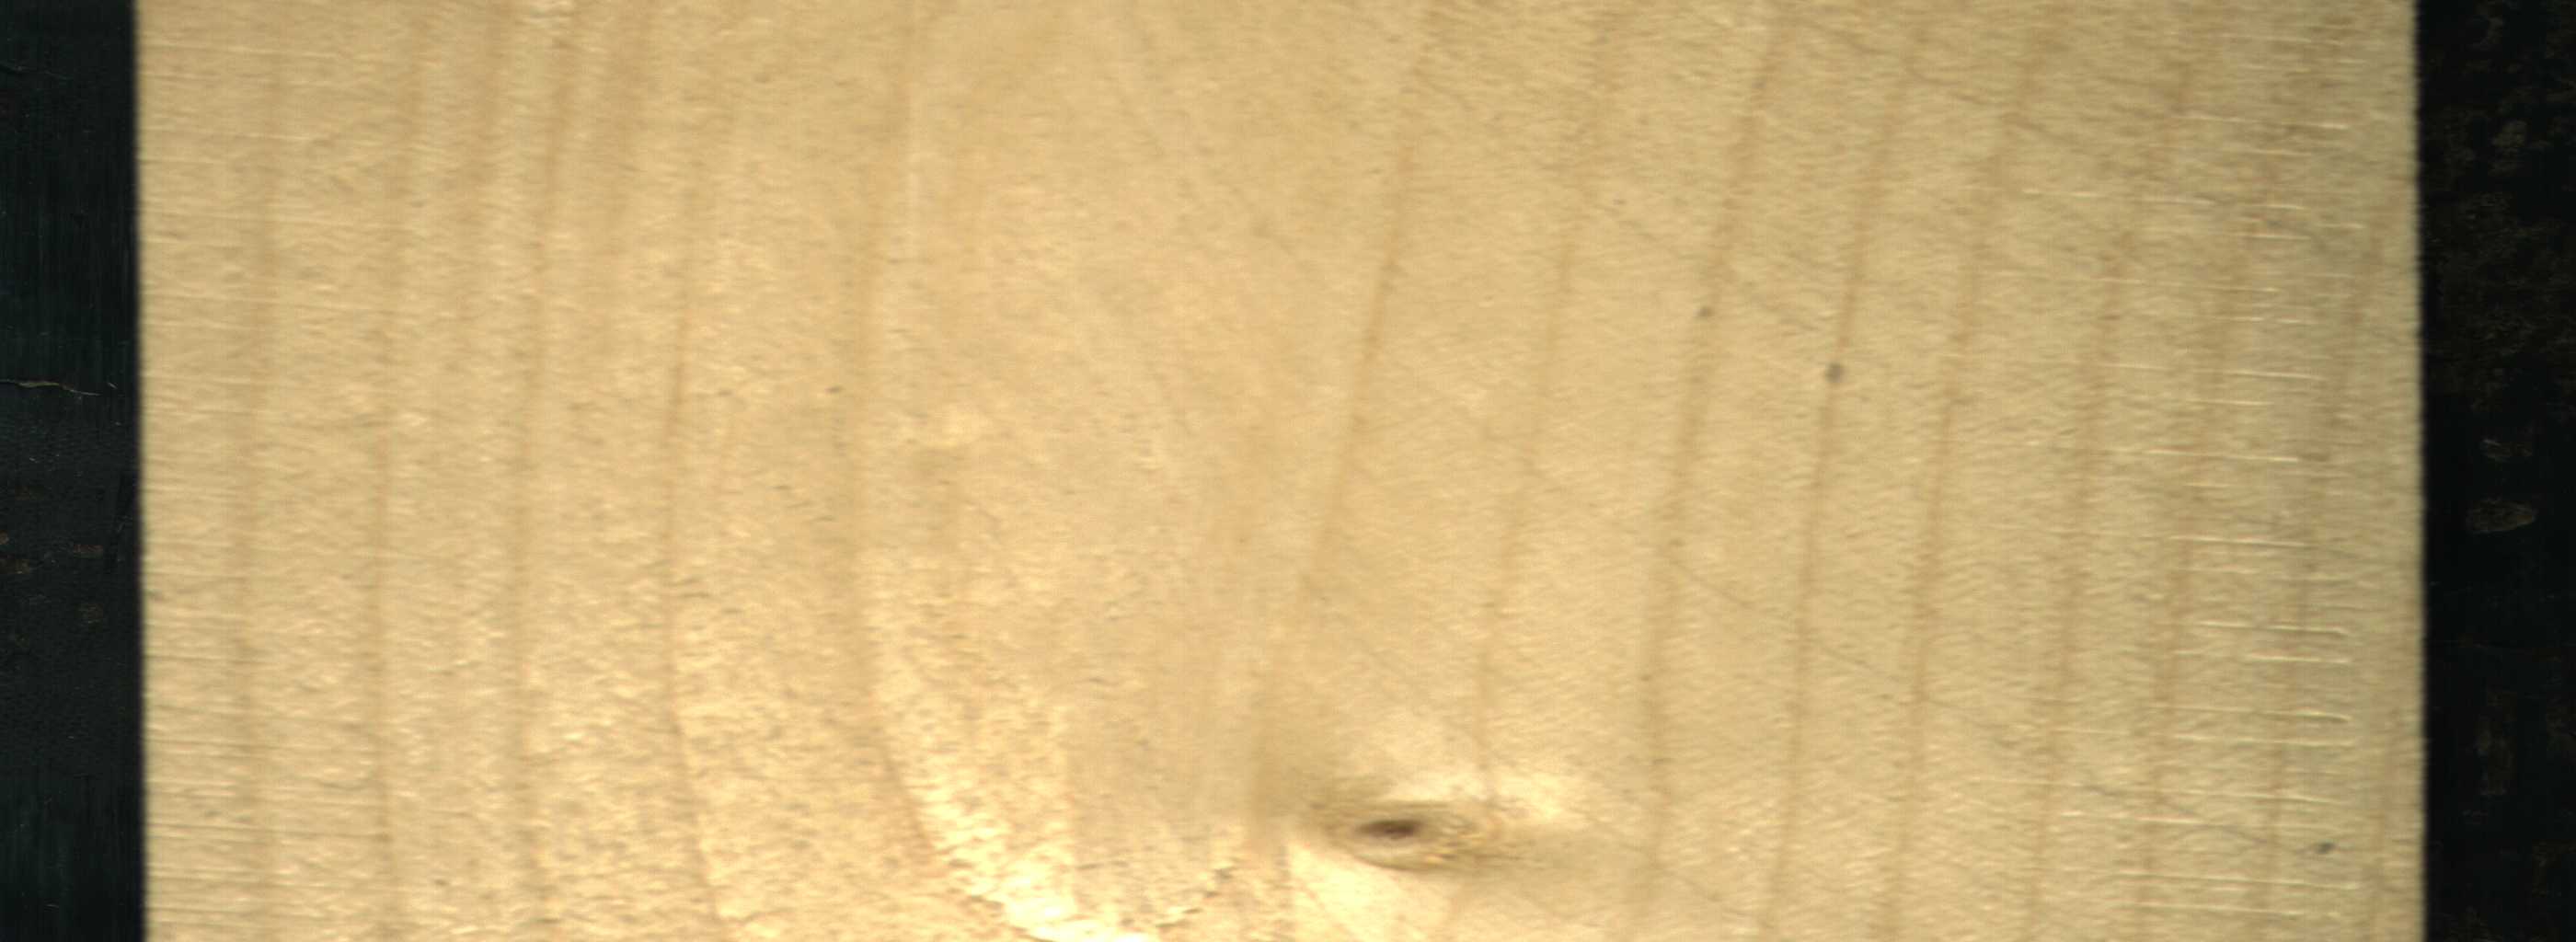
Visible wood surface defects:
Live_Knot